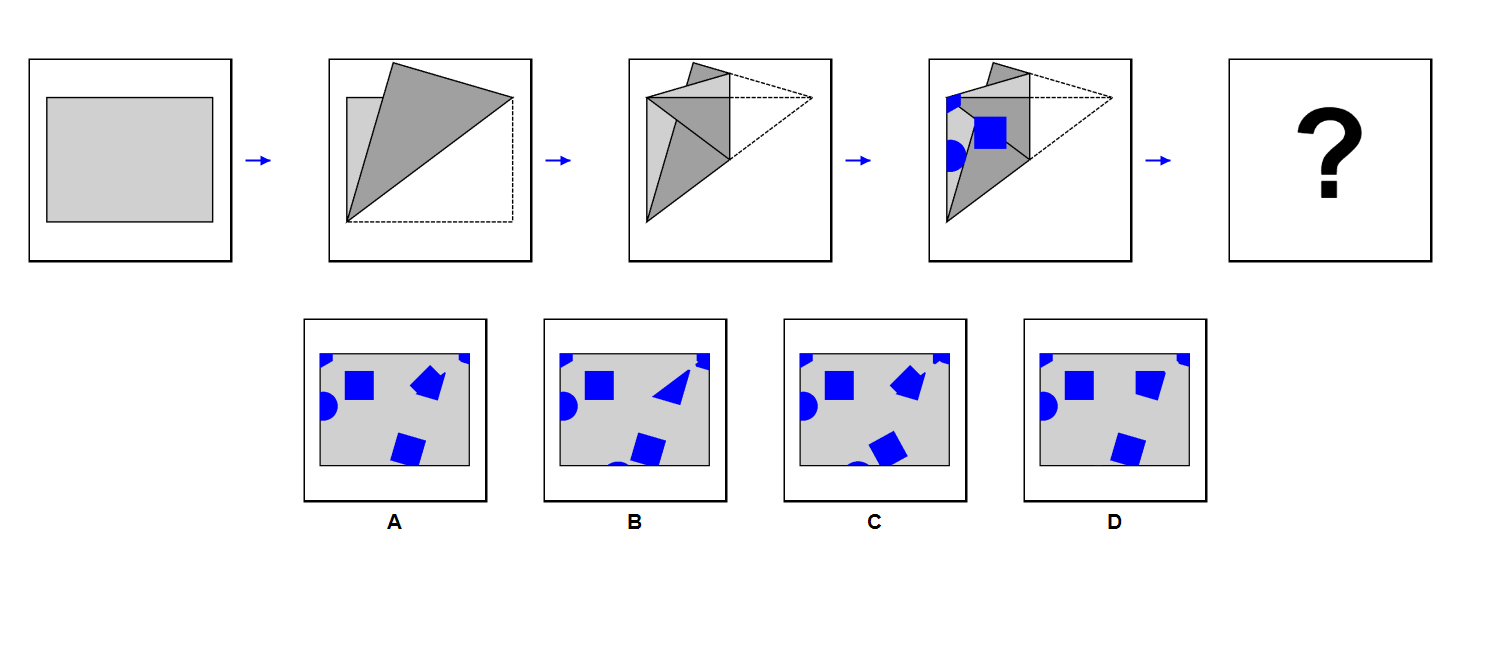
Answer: D